Interaction volume radius: 10 \u00c5
Interaction volume height: 35 \u00c5
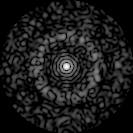
Disorder parameter: 0.8144